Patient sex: F
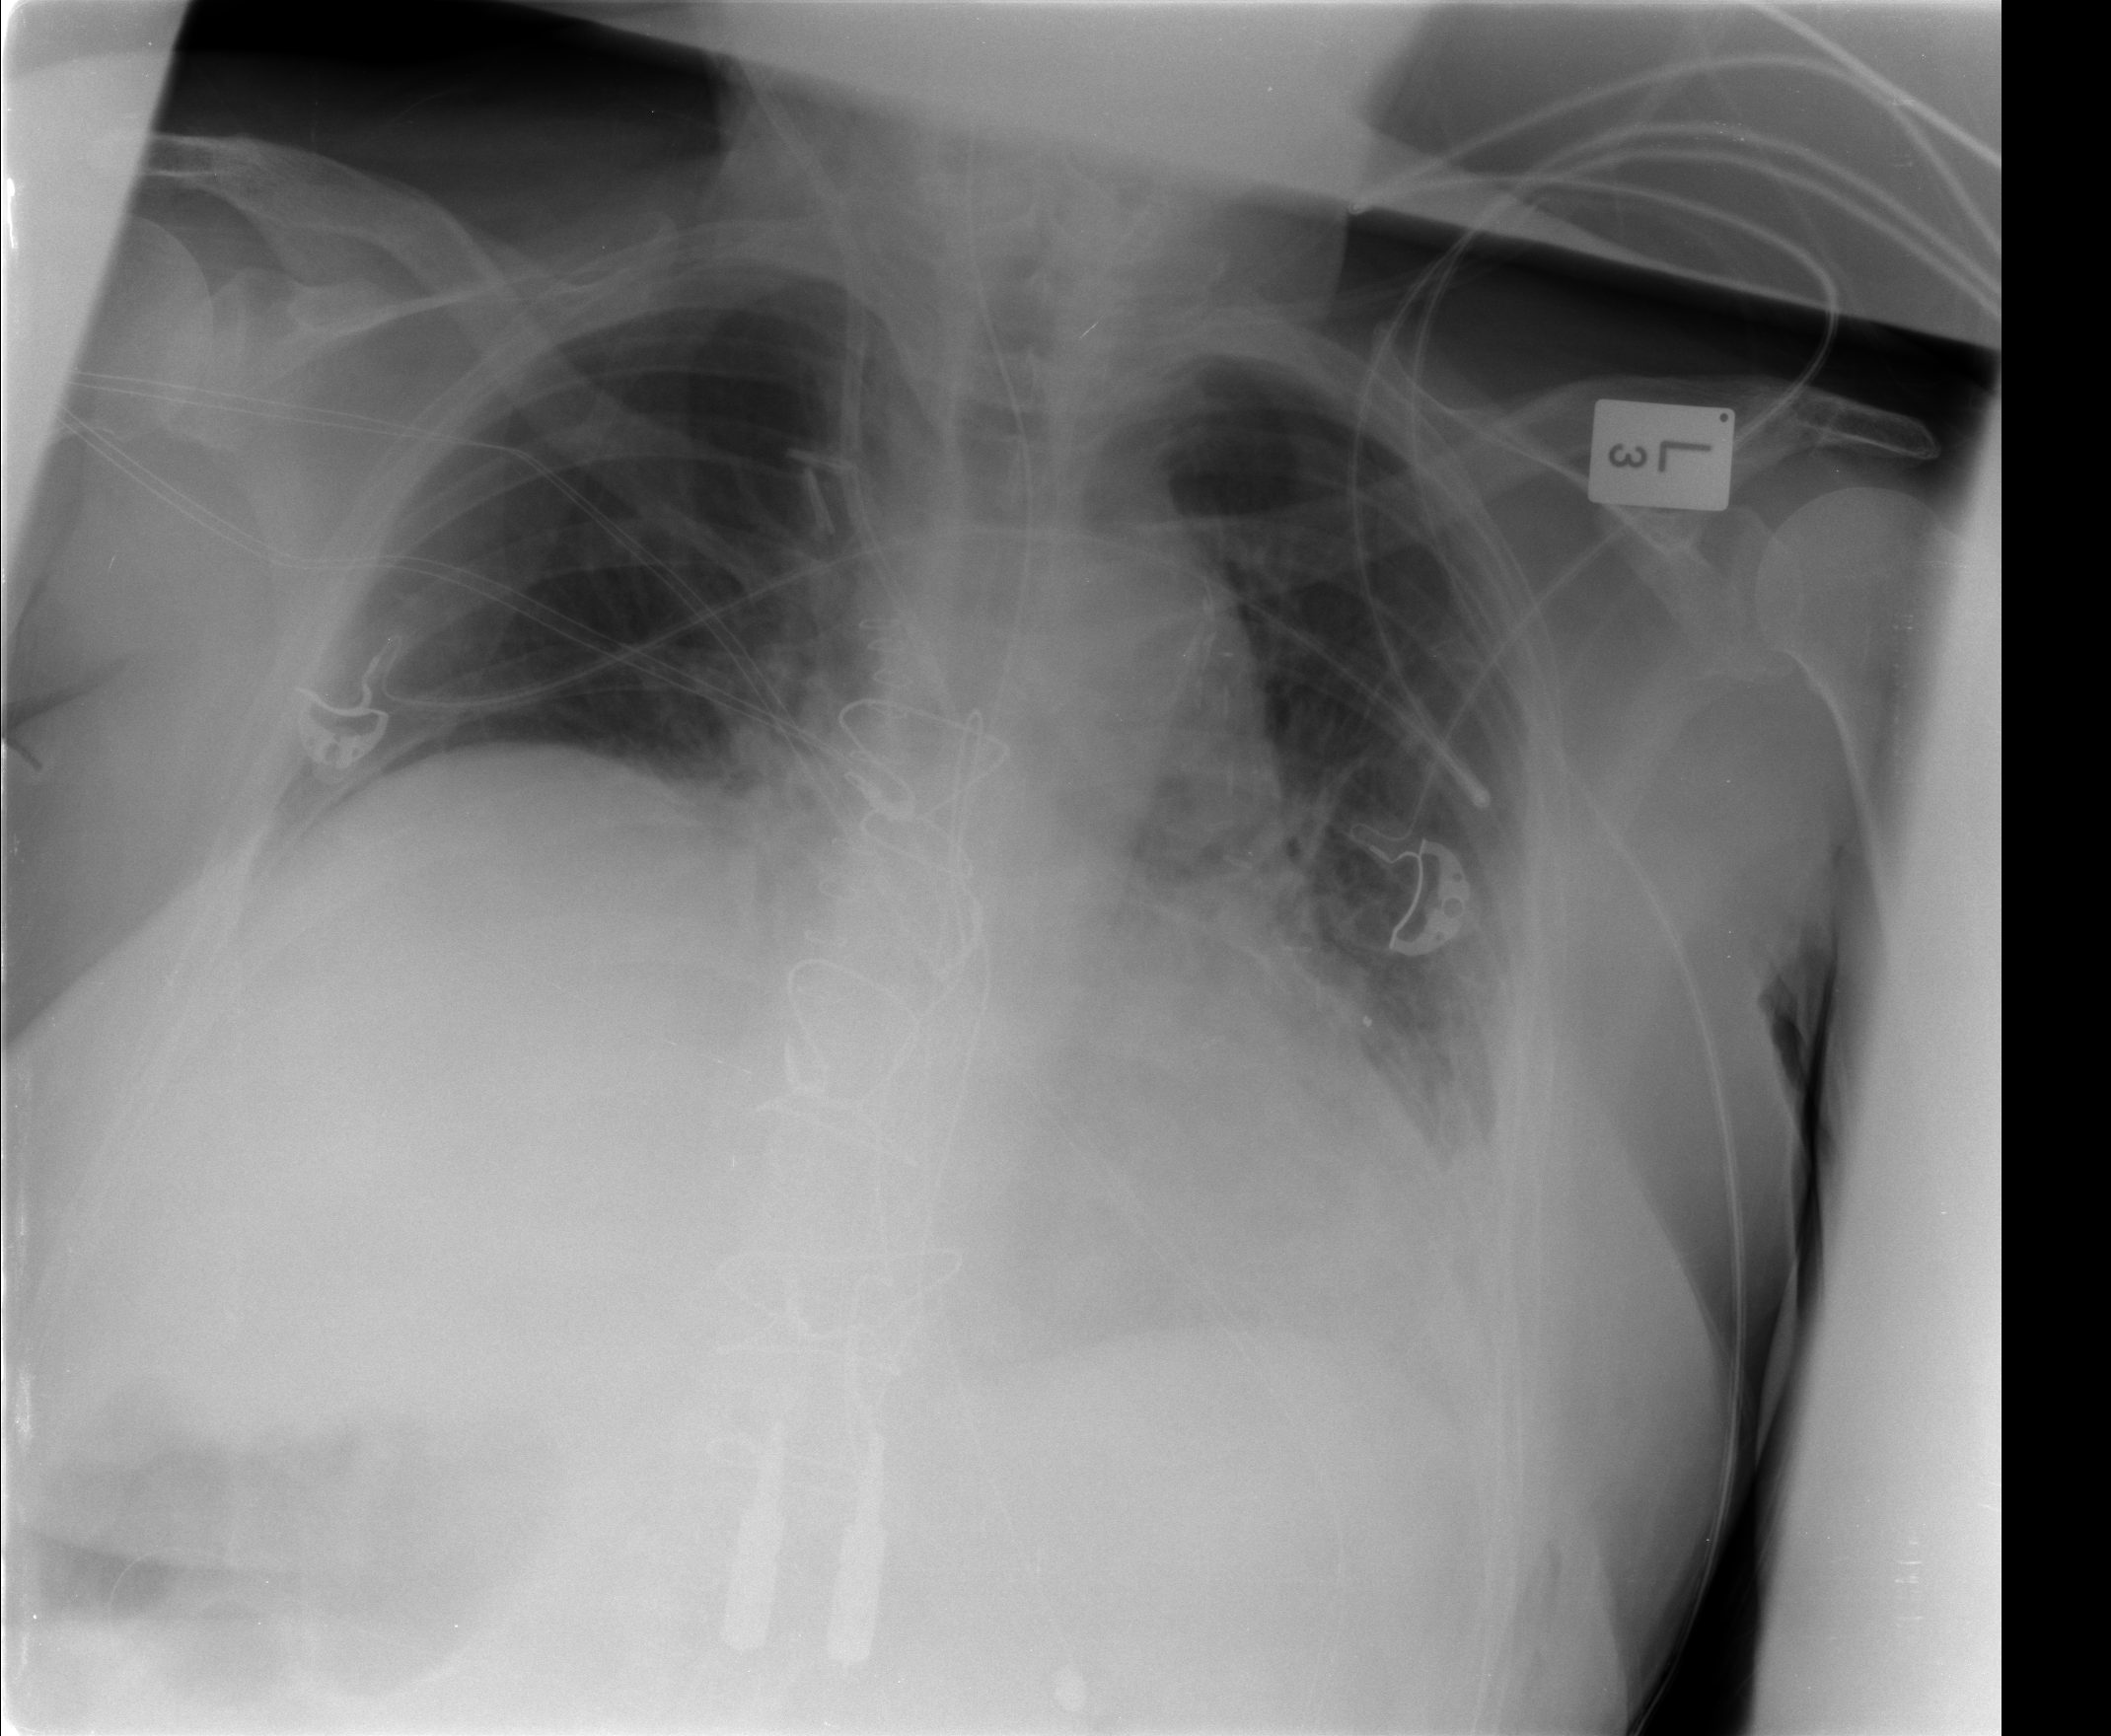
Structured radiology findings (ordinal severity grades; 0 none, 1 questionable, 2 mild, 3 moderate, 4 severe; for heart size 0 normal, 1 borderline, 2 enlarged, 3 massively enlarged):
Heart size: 2
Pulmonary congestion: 2
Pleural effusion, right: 0
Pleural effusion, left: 2
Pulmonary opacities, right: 0
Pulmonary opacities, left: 2
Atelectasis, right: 0
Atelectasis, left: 2